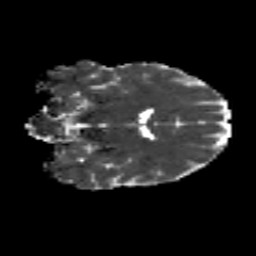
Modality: MD
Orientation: coronal
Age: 24
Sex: female
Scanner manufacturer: siemens
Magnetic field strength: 3 T
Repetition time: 8.8 s
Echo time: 0.085 s